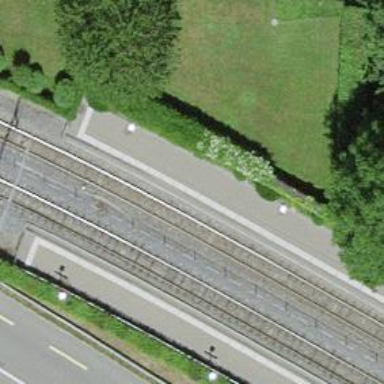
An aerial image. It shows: Stop position for public transport. It serves trams and light rail.